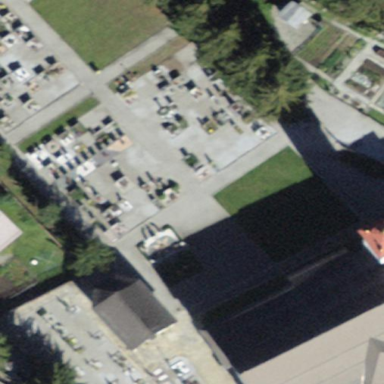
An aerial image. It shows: Cemetery.